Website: home-depot
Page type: billing-address
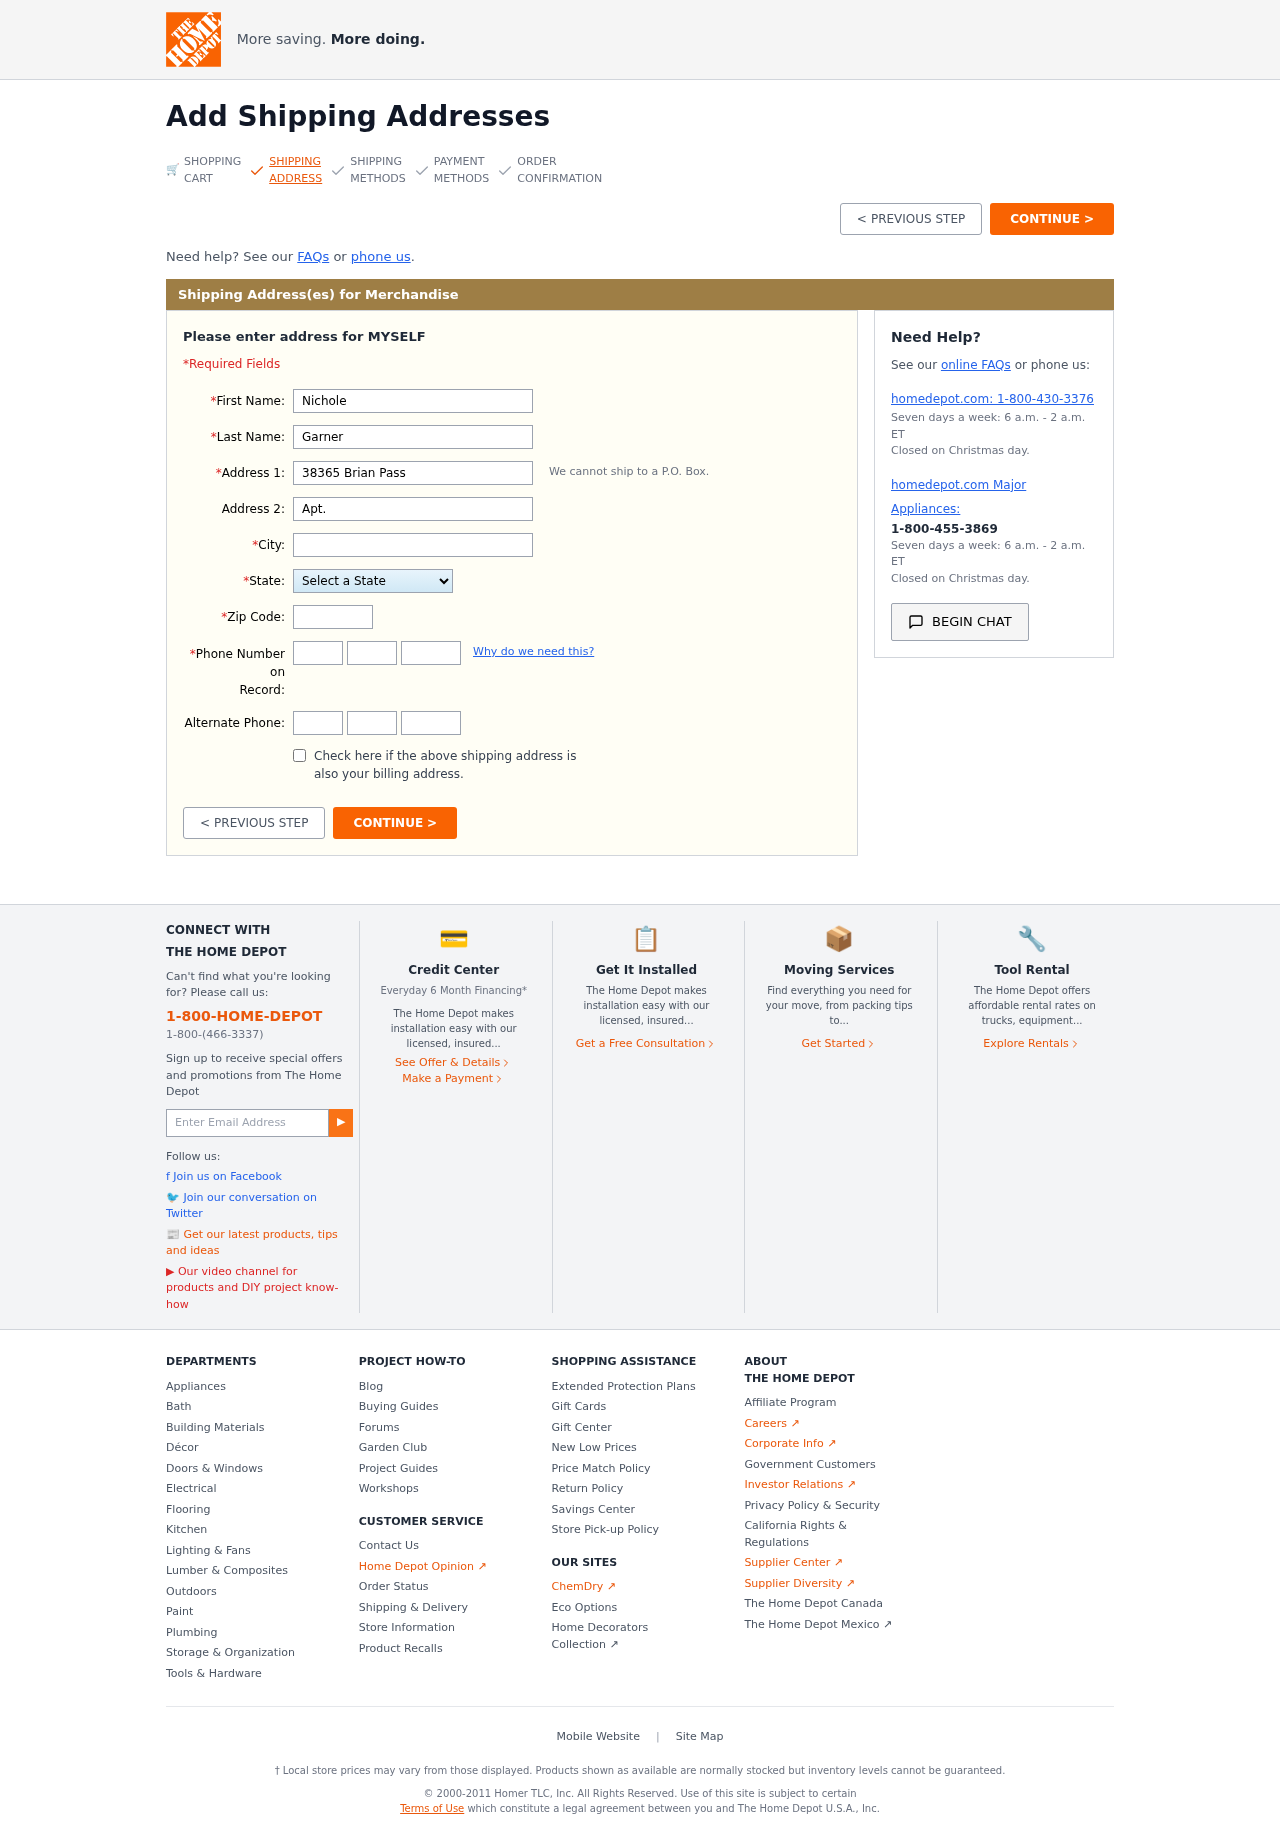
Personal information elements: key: PII_STATE
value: Missouri
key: PII_FIRSTNAME
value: Nichole
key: PII_LASTNAME
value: Garner
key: PII_STREET
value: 38365 Brian Pass
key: PII_STREET2
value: Apt. 357
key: PII_CITY
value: Annafurt
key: PII_POSTCODE
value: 50390
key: PII_PHONE_AREA
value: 535
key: PII_PHONE_PREFIX
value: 975
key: PII_PHONE_LINE
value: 2826
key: PII_PHONE_ALT_AREA
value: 430
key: PII_PHONE_ALT_PREFIX
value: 583
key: PII_PHONE_ALT_LINE
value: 3995